Field crop: tomato
Growth stage: 1
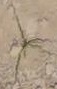
Species: cyperus